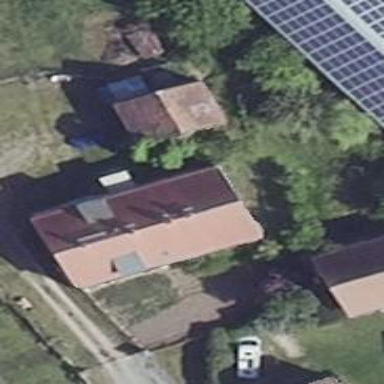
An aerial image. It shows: Animal shelter building.